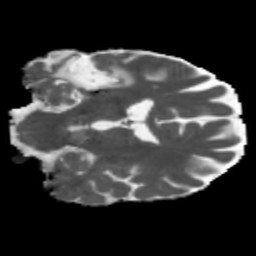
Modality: MD
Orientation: coronal
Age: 47
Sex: male
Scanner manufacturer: siemens
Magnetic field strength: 3 T
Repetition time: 5.47 s
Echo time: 0.0854 s